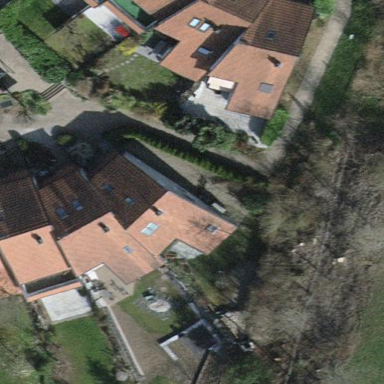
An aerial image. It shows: Simple and straightforward house.